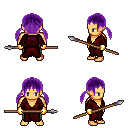
a pixel art fantasy rpg character, male body template, human, tanned skin, red robe, teal pants, purple twin-tailed hairstyle, gold gloves, spear, four views (front, back, left, right), 2x2 character sprite sheet, small pixel art, hard edges, no anti-aliasing